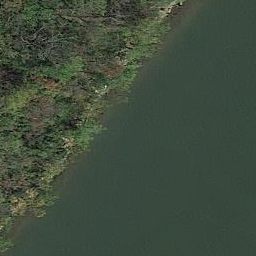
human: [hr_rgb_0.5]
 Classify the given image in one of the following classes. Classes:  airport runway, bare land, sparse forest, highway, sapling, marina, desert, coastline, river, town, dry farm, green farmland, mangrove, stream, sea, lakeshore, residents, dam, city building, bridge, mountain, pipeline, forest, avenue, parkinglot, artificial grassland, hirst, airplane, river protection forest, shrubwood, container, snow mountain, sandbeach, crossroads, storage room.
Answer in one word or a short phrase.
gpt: river protection forest